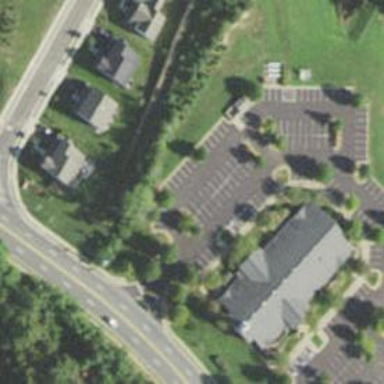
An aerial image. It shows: Parking space.